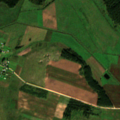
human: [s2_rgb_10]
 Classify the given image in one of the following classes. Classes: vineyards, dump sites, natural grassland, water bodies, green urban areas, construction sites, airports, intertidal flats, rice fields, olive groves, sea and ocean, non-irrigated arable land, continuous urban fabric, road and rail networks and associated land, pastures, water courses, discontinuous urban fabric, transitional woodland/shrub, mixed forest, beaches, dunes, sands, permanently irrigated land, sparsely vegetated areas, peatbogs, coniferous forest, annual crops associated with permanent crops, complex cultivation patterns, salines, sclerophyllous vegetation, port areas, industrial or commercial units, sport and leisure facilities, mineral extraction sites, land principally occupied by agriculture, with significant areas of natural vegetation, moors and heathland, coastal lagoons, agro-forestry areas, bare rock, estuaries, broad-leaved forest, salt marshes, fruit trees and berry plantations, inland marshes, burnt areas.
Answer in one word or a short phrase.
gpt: non-irrigated arable land, pastures, complex cultivation patterns, coniferous forest